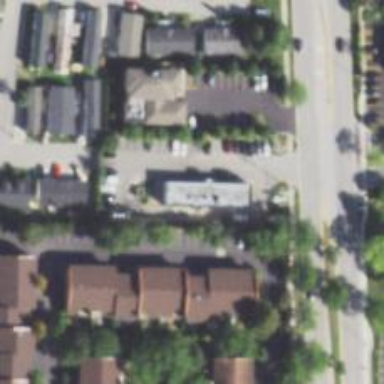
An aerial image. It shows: Car rental facility.